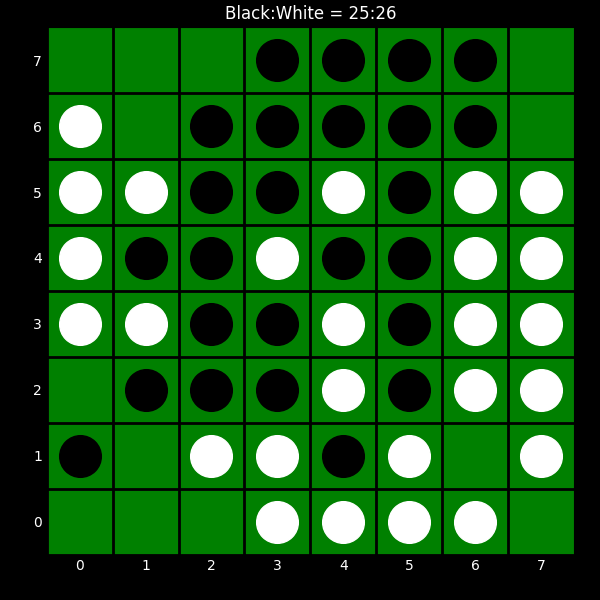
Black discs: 25
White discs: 26